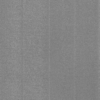
Label: dusty